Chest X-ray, PA view. Patient: 46 years old, sex M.
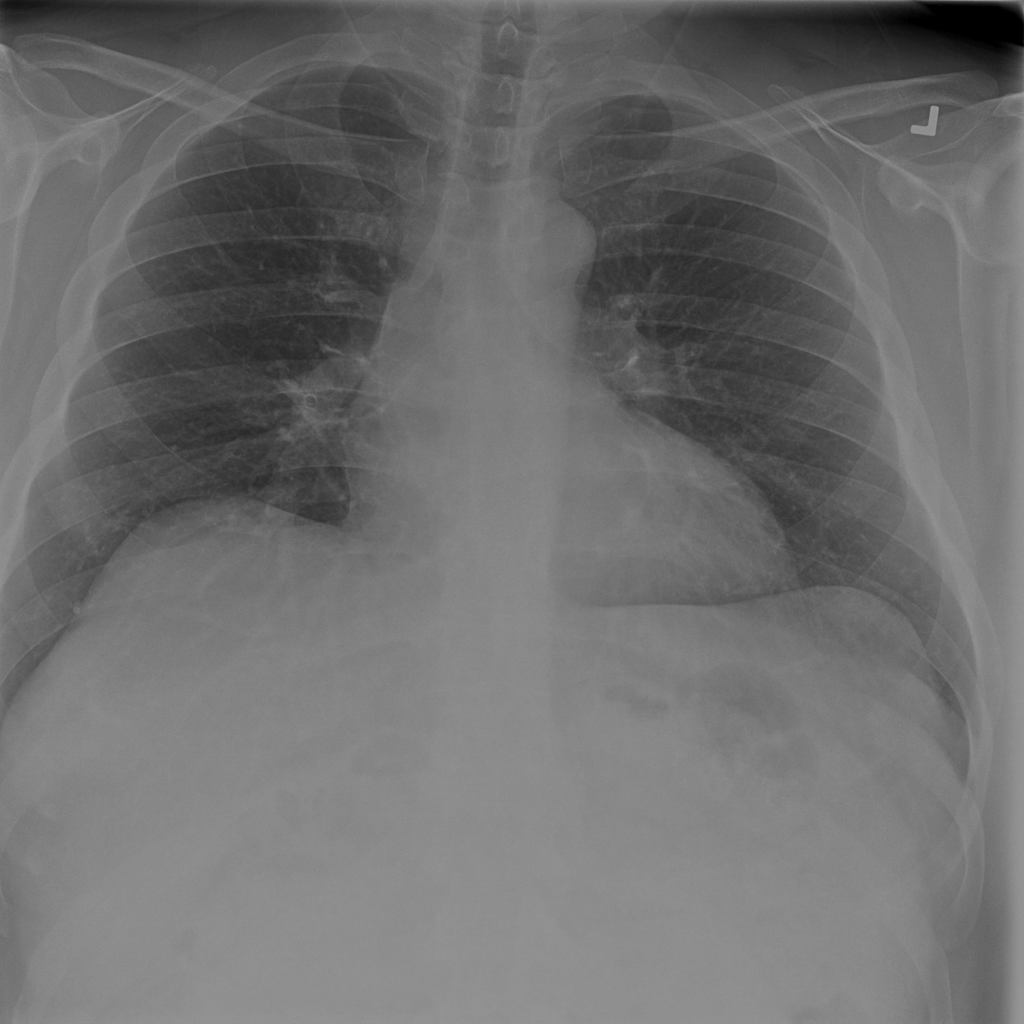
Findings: No Finding